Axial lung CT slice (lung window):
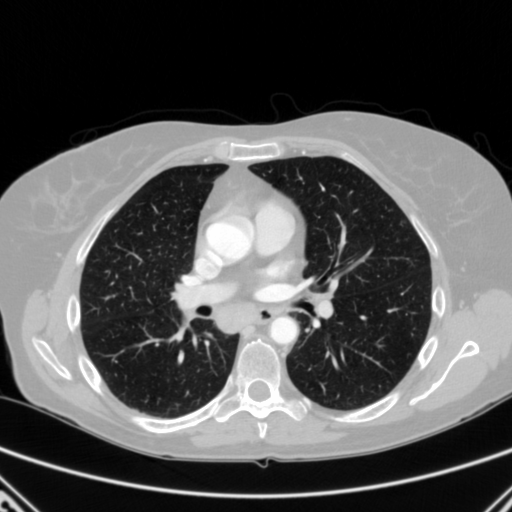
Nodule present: no